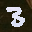
Label: 3